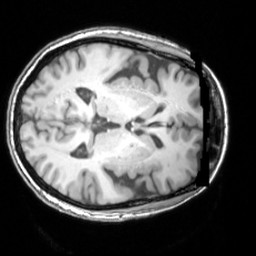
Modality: T1w
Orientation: axial
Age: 65
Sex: female
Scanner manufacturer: siemens
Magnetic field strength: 3 T
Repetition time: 1.62 s
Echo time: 0.003 s